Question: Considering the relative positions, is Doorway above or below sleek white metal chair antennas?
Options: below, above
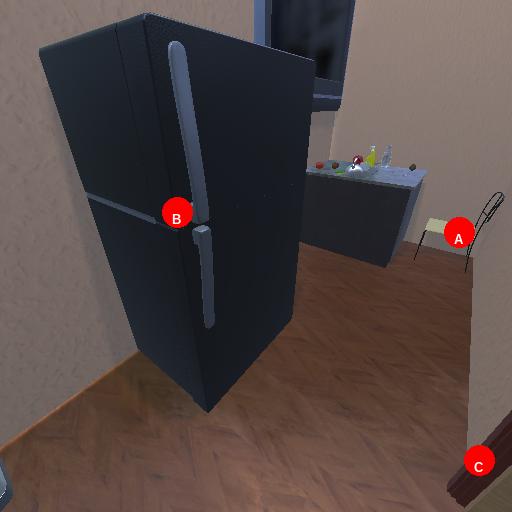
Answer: below